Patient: sex M, age 67
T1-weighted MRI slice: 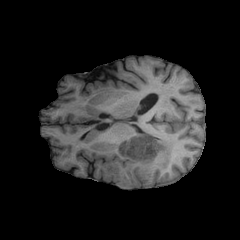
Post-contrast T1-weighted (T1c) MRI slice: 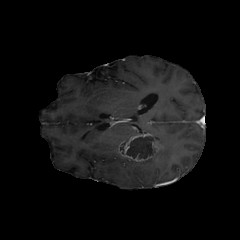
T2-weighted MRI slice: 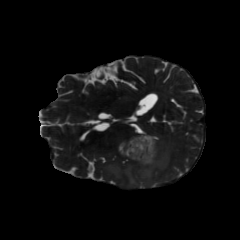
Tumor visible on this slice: yes
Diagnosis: Glioblastoma, IDH-wildtype
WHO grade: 4